Question: I noticed that 'bool' is highlighted in different color than other types in QtCreator:

This occurs only when including certain headers, eventually I tracked it to '<boost/asio.hpp>'. QtCreator's code inspector doesn't seem to be able to track the definition manually. The boost version I use is Boost 1.59.
Is there any purpose for that? I don't really mind it but it's rather strange to define anything to the same thing, more than a 'bool'.
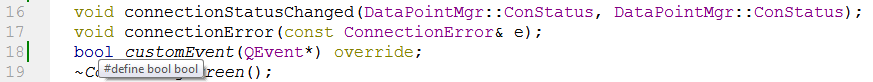
Answer: Well, I searched the Boost 1.59 code to see if I could find either: '#define bool bool' or '#include <stdbool.h>' but I ended up not finding them so it could be in these files but it might very well be somewhere else.
---
> Is there any purpose for that? I don't really mind it but it's rather strange to define anything to the same thing, more than a bool.
Imagine the code containing something like:
'''
#define bool int
// The next line would change the previous definition
#define bool bool
'''
then there is:
'''
#ifndef bool
#elif bool
#endif
// etc..
'''
which would be a really ugly way of trying to port a C program (considering redefining keywords is not allowed in C++).
---
This is probably coming from an include of stdbool.h. which contains this exact content (<URL>. I personally think this is either a bug in the ide/highlighter/parser or there is a file which includes this header/code.
If you are not getting a warning at these settings it is very likely this code is not actually being used and it is just the parsing being bad:
- <URL>-
Not sure for GCC -Wall doesn't seem to pick up on it.